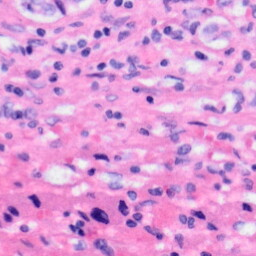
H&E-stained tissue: Liver